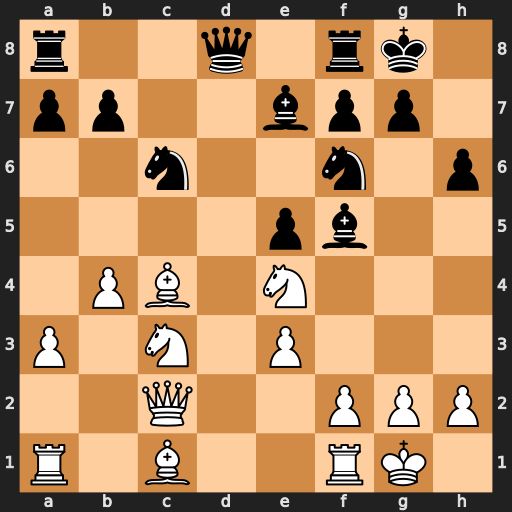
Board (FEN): r2q1rk1/pp2bpp1/2n2n1p/4pb2/1PB1N3/P1N1P3/2Q2PPP/R1B2RK1
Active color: w
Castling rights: -
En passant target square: -
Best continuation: Nxf6+ Bxf6 Qxf5